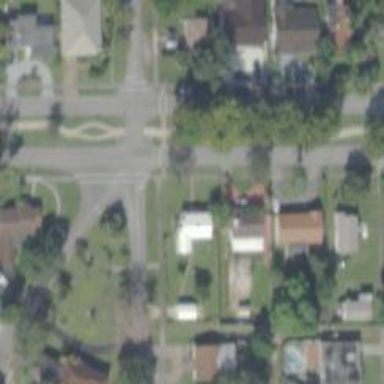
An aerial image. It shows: Marked road crossing.